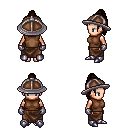
a pixel art fantasy rpg character, female body template, human, light skin, brown sleeveless shirt, robe skirt, brown long topknot hairstyle, chain helm, metal gloves, metal boots, four views (front, back, left, right), 2x2 character sprite sheet, small pixel art, hard edges, no anti-aliasing